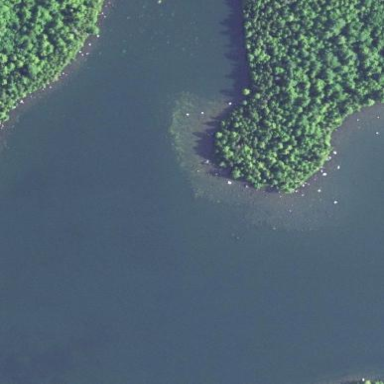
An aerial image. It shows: Serene lake surrounded by nature.